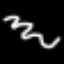
Label: squiggle